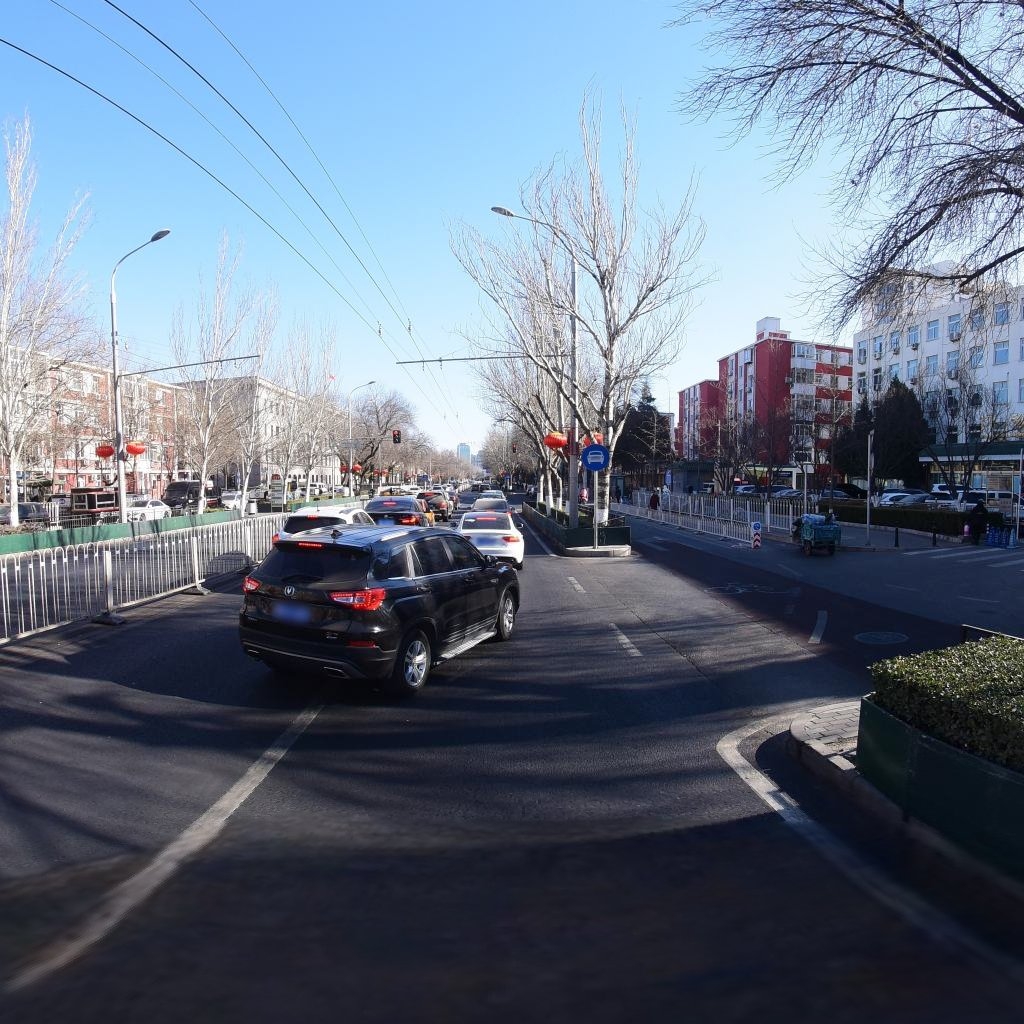
Region: Dongcheng
Road damage annotations: longitudinal crack, manhole cover, longitudinal crack